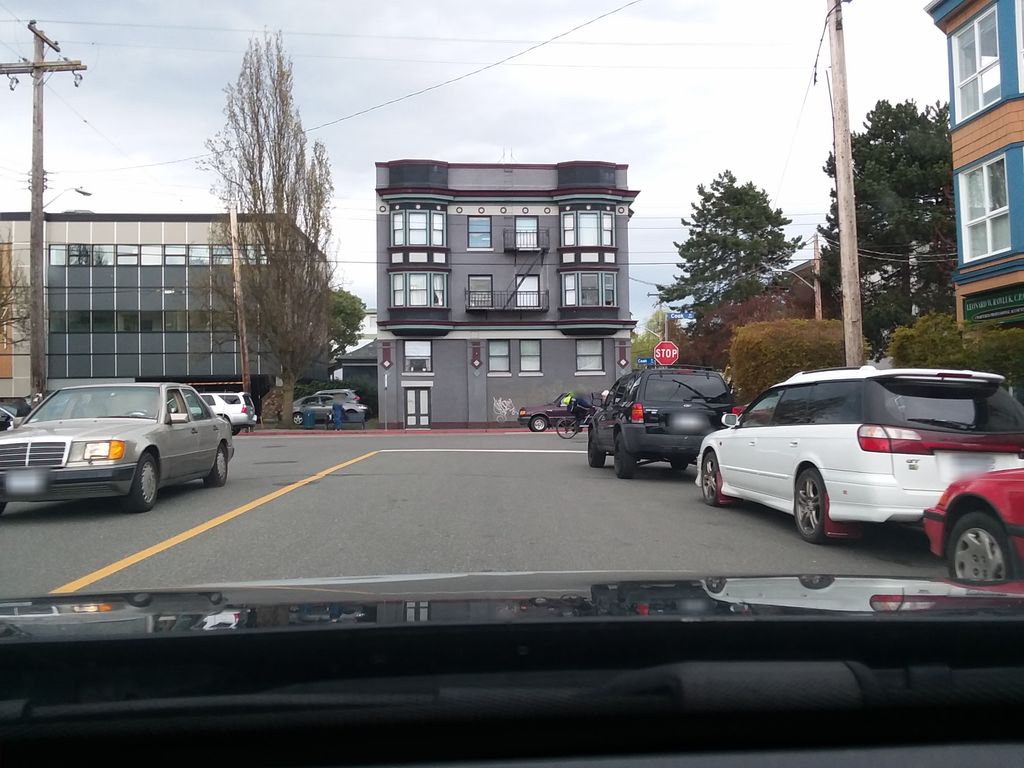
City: victoria